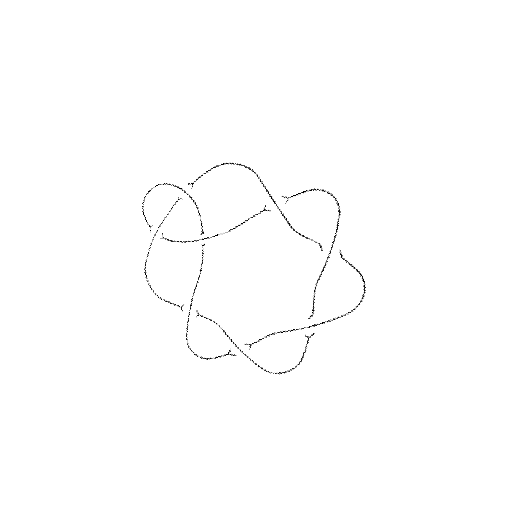
Crossing number: 8